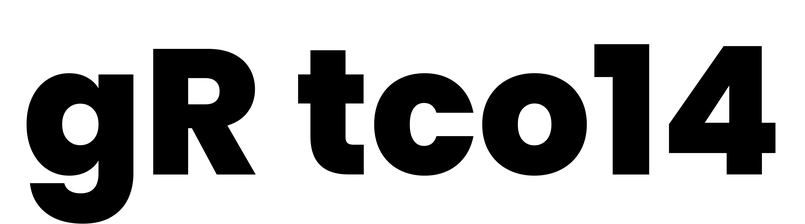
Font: Poppins-ExtraBold